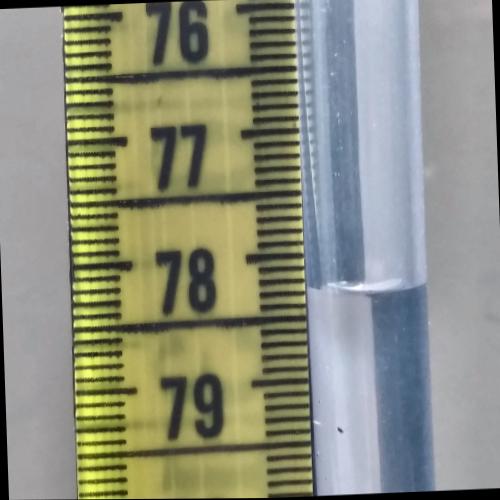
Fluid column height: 78.3 cm